Field crop: maize
Growth stage: 2
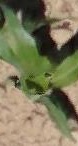
Species: maize